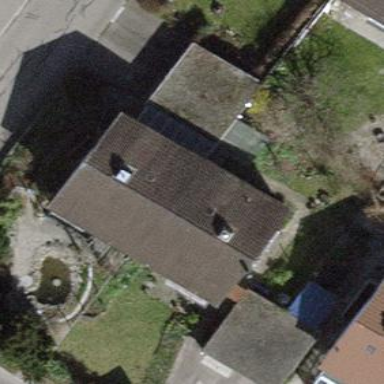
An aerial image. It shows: Building with tile roof.